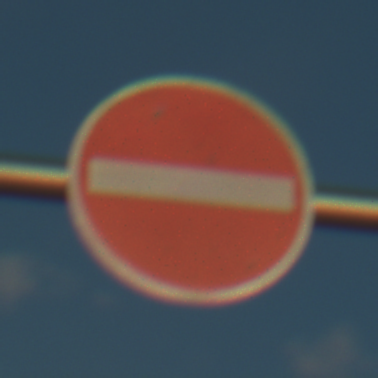
Verkehrszeichen: VerbotDerEinfahrt
Umgebung: Outdoor, RoadRail
Tageszeit: SunriseSunset
Wetter: PartlyCloudy
Licht: Natural
Jahreszeit: NotSpecified
Kontrast: HighContrast